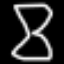
Label: hourglass